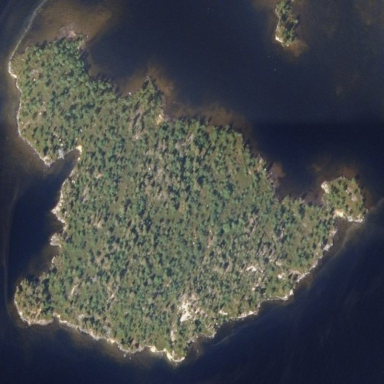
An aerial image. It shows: Islet.